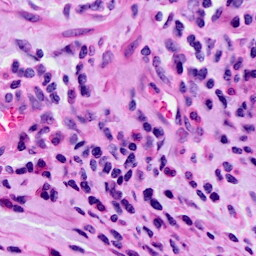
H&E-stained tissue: Cervix